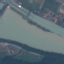
Land use / land cover: River